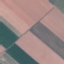
Land use / land cover class: AnnualCrop